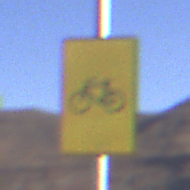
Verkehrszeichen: RadverkehrOhnePfeilsymbol
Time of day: MorningAfternoon
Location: Outdoor (Nature)
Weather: Clear
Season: NotSpecified
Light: Natural